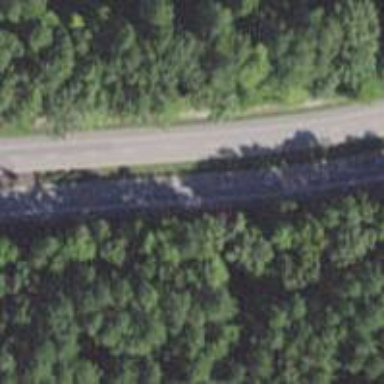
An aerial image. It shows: Expressway with asphalt surface and classified as primary highway.